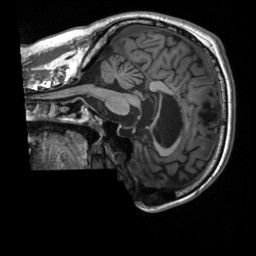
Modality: T1w
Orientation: sagittal
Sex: male
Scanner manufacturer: siemens
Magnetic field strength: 3 T
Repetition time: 2.3 s
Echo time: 0.00226 s